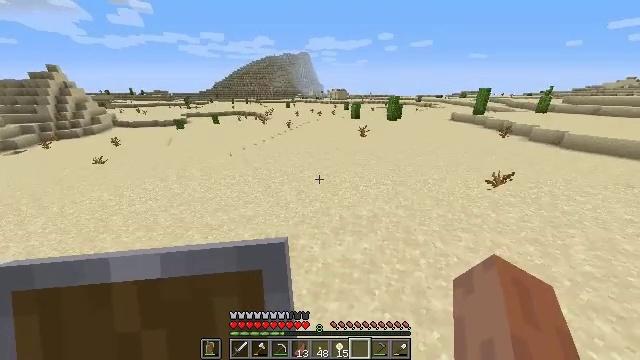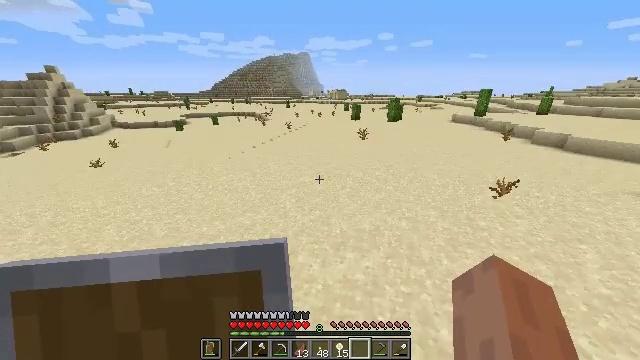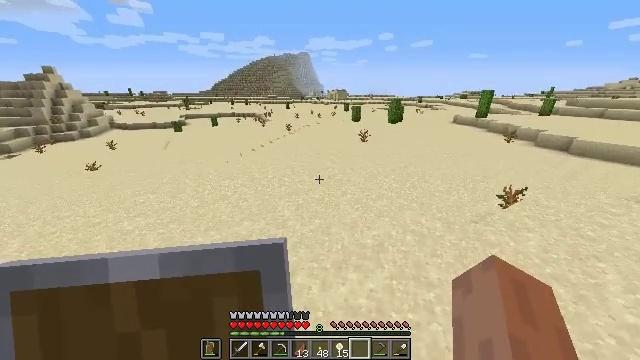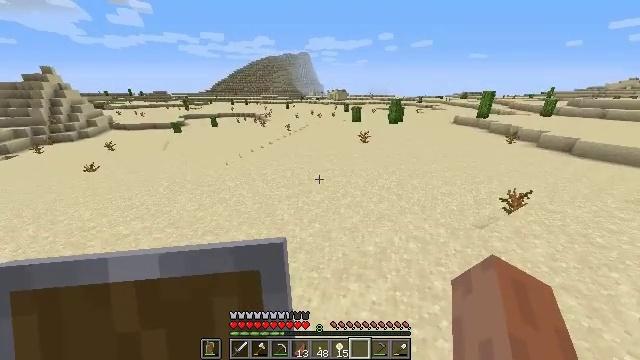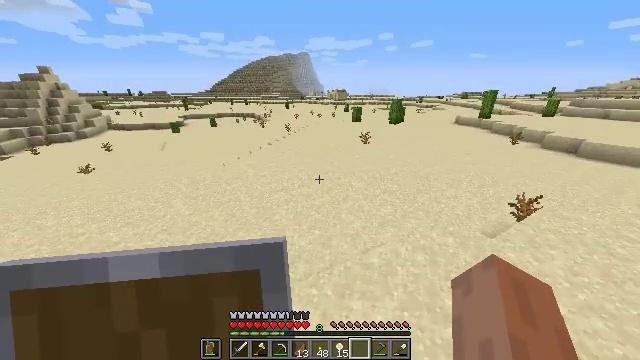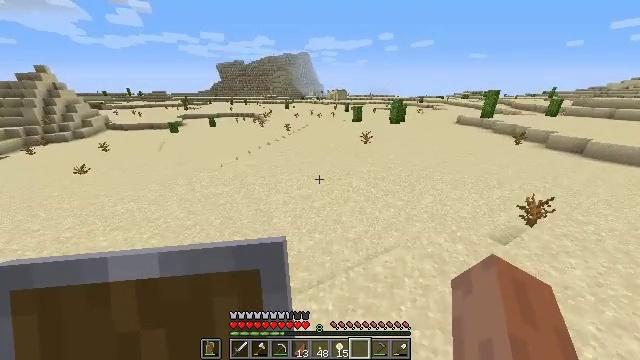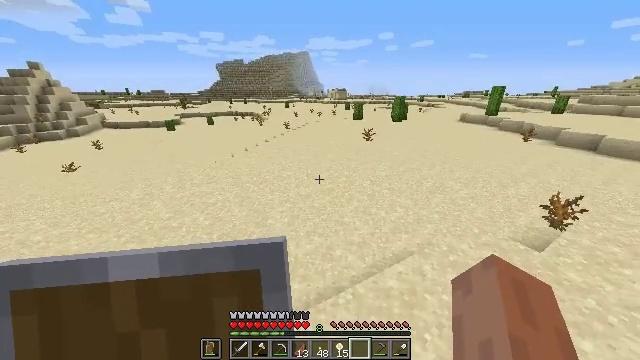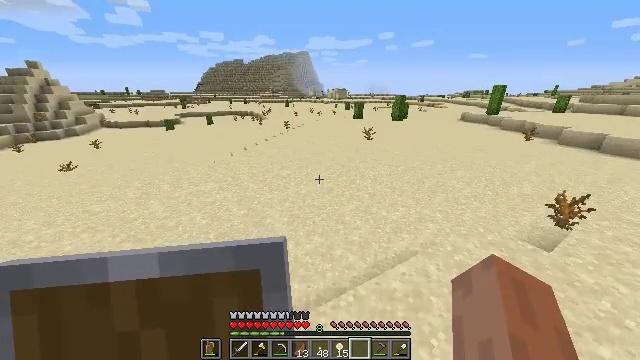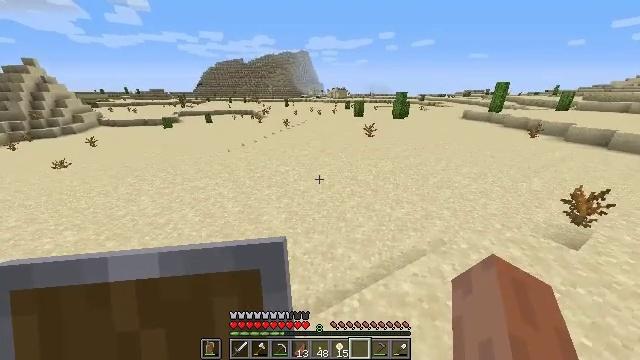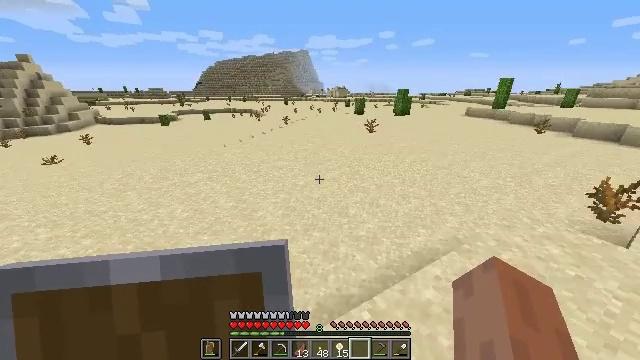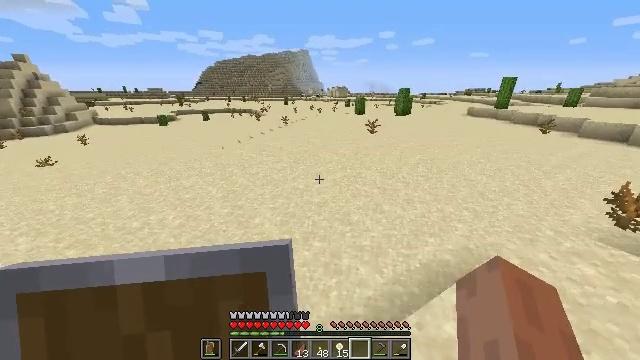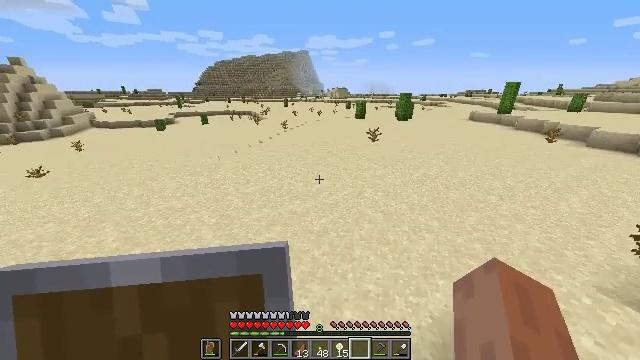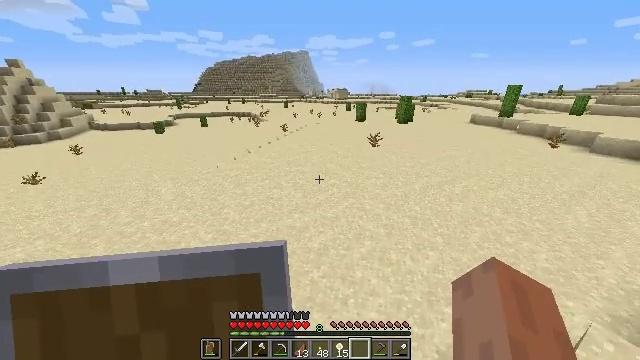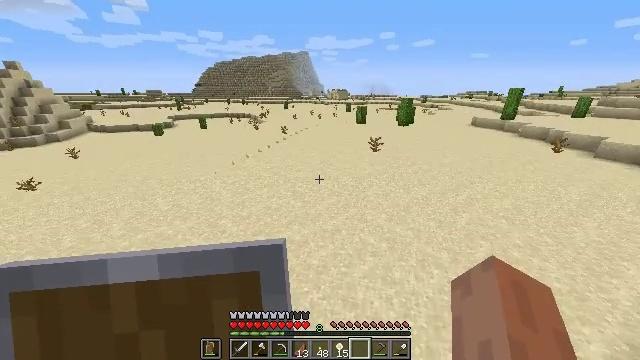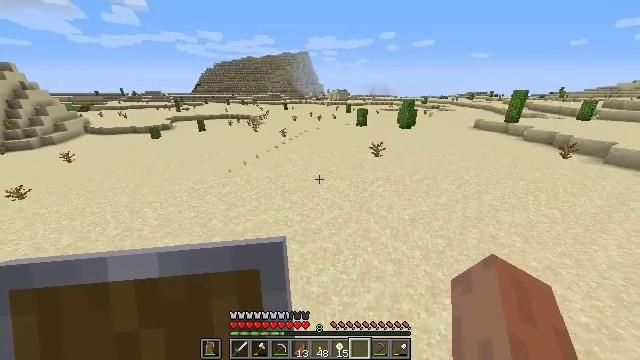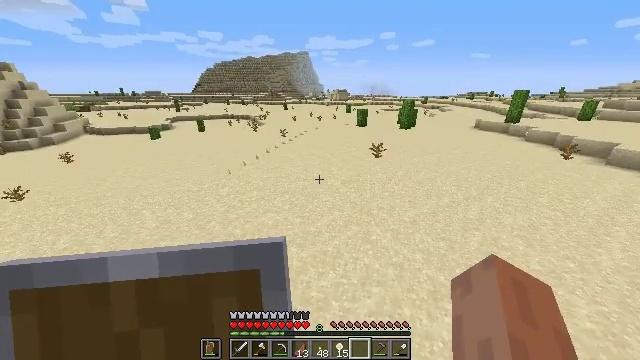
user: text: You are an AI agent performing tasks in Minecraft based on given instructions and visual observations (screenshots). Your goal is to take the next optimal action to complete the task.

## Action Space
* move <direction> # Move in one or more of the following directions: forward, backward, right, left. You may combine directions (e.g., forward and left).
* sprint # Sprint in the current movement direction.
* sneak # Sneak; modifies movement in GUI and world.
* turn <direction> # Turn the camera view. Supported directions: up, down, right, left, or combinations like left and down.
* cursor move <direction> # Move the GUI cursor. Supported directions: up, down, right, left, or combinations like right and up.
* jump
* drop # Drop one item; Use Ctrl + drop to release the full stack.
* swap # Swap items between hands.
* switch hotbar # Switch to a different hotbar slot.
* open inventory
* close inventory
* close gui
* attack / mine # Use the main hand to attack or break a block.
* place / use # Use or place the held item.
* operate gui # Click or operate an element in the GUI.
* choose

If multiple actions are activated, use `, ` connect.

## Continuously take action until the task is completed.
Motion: motion action
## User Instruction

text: Break the potted dead bush to collect it.
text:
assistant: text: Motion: move forward, jump
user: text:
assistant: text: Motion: move forward, jump
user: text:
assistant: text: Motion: move forward, jump
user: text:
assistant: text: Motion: move forward, jump
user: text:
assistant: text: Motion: move forward, jump
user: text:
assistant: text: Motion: move forward, jump
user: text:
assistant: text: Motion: move forward, jump
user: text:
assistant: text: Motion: move forward, jump
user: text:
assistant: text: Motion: move forward, jump
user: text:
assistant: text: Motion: move forward, jump
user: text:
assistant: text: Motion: move forward, jump
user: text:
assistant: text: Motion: move forward, jump
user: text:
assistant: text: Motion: move forward, jump
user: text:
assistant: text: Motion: move forward, jump
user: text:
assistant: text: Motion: move forward, jump
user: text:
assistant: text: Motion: move forward, jump
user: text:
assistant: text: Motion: move forward, jump
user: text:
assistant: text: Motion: move forward, jump
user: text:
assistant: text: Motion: move forward, jump
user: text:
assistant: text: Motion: move forward, jump
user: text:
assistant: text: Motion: move forward, jump
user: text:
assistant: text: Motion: move forward, jump
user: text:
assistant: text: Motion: move forward, jump
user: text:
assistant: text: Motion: move forward, jump
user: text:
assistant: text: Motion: move forward, jump
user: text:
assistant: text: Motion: move forward, jump
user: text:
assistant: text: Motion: move forward, jump
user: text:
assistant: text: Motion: move forward, jump
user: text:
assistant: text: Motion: move forward, jump
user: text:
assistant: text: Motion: move forward, jump